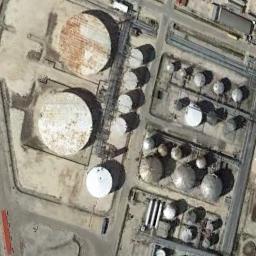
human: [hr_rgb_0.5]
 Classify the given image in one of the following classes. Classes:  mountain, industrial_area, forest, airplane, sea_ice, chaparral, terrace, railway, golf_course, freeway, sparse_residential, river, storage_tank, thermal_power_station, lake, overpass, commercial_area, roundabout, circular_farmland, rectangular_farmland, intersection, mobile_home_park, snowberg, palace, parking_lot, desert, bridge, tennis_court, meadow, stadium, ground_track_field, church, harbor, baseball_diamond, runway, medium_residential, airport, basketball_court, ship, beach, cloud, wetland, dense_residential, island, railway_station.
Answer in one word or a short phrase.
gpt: storage_tank